Aerial crown-view tile of a tropical tree (Barro Colorado Island, Panama), acquired 20250317:
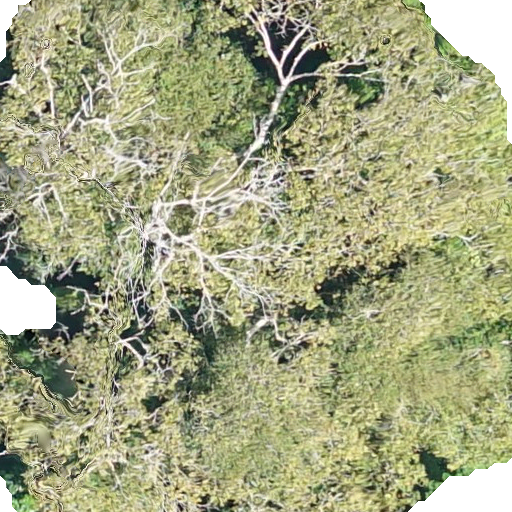
Species: Dipteryx oleifera
GBIF accepted scientific name: Dipteryx oleifera
Crown area: 482.376 m²